Interaction volume radius: 5 \u00c5
Interaction volume height: 30 \u00c5
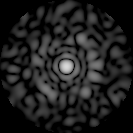
Disorder parameter: 0.85